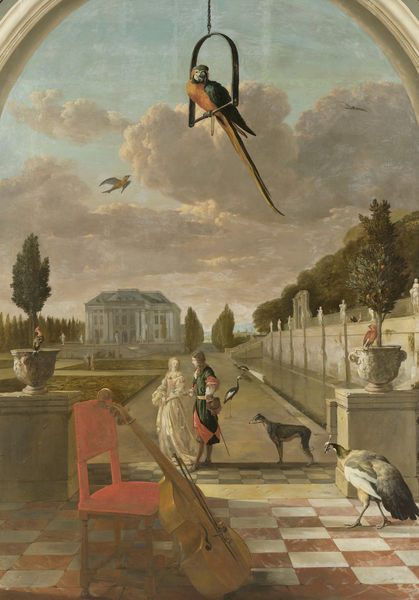
Titel: Park met buitenhuis
Künstler: Jan Weenix
Standort: Amsterdam
Institution: Rijksmuseum
Schlagwörter: architecture, blue, chair, red, sword, white, black, dress, green, grey, painting, wall, woman, yellow, brown, floor, perspective, plant, pot, vase, cloud, clouds, man, sky, tree, building, girl, house, water, trees, grass, garden, villa, bird, dog, peacock, birds, fly, couple, statue, urn, stroll, cat, walk, cello, bow, guitar, tile, hound, parrot, violin, hose, canal, checkerboard, red chair, checkered, checker, suitor, perch, music instrument, fruit tree